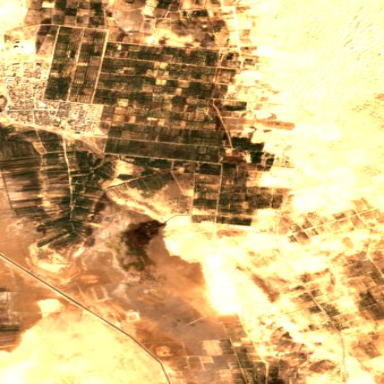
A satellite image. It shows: Orchard filled with date palms.